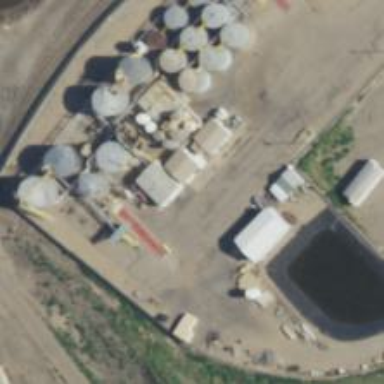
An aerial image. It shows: Storage tank with man-made structure.